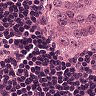
Metastatic tissue present: yes